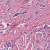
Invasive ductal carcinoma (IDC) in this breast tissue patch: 1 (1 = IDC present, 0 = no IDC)